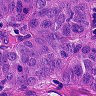
Metastatic tissue present: yes